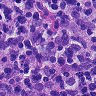
Metastatic tissue present: no